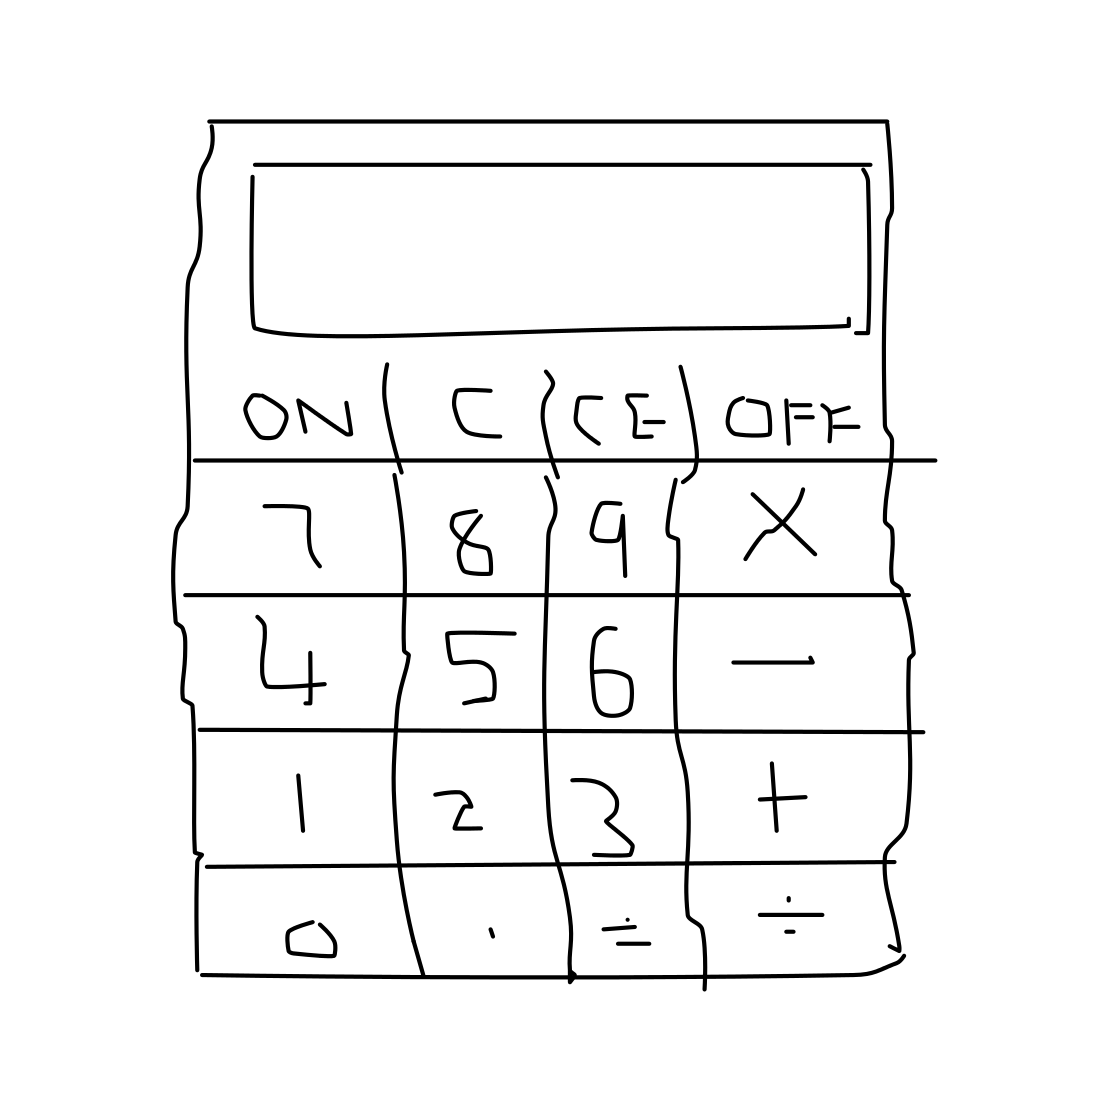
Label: calculator